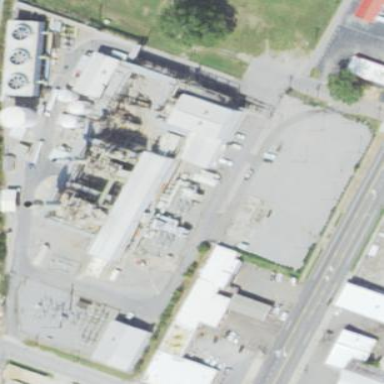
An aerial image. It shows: Industrial area with power plant.